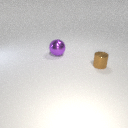
small brown metal cylinder to the right of large purple metal sphere